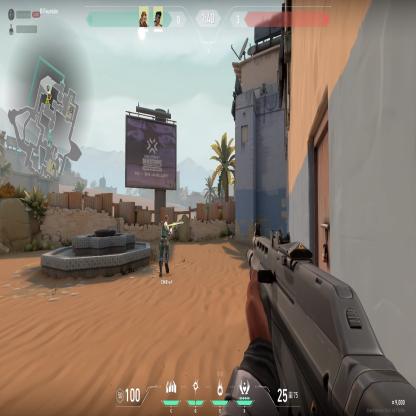
Label: teammate